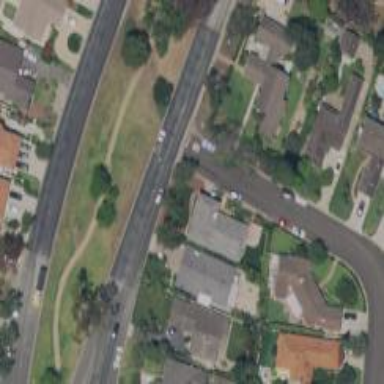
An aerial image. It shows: Solid stop line on the road.